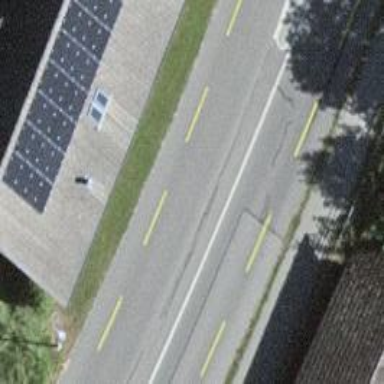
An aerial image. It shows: Primary highway with dedicated lane for cyclists.